Question: I tried to fit model by use ARIMA function. But when I fit model, it return model ARMA. Is it because of my data set?
'''
from statsmodels.tsa.arima_model import ARIMA, ARIMAResults
model = ARIMA(df['Sale'], order=(0,0,0))
results = model.fit()
results.summary()
'''
PS.df is my dataframe, I try to use weekly data and daily data. But it still return ARMA on both data sets.

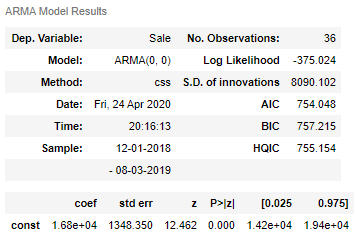
Answer: I guess this is happening because you are intaking the 'd' parameter=0 (centermost parameter in order=(0,0,0)) which is the only difference between ARMA & ARIMA. If d=0, then ARIMA=ARMA
You can further explore it here: <URL>